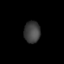
Tissue: lung
Cell type: Endothelial cells
Senescence score: 0.5926
Nuclear area (px): 345
Mean DAPI intensity: 63.762